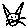
Label: cat